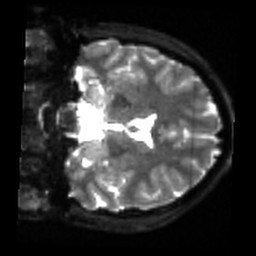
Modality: sbref
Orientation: coronal
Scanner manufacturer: siemens
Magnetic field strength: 3 T
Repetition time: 4 s
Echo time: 0.0594 s